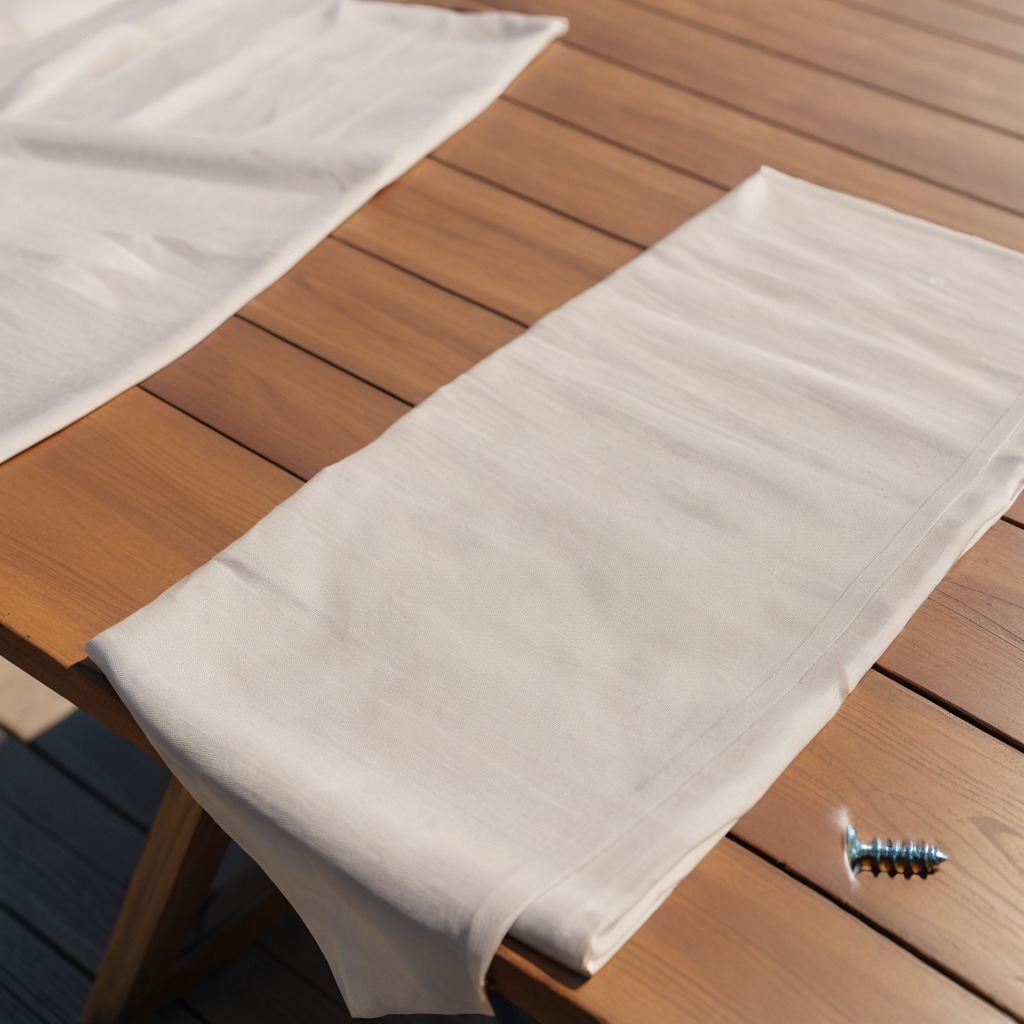
A metal screw is lying on a wooden table.